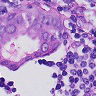
Metastatic tissue present: yes